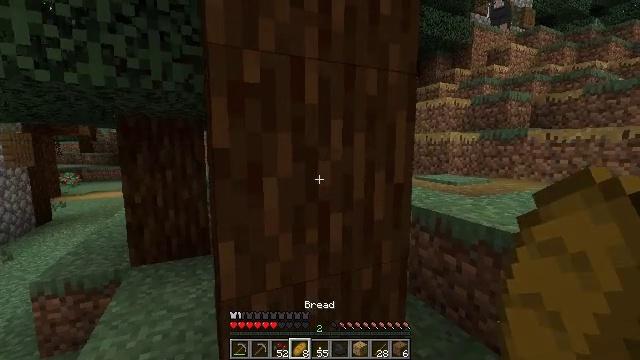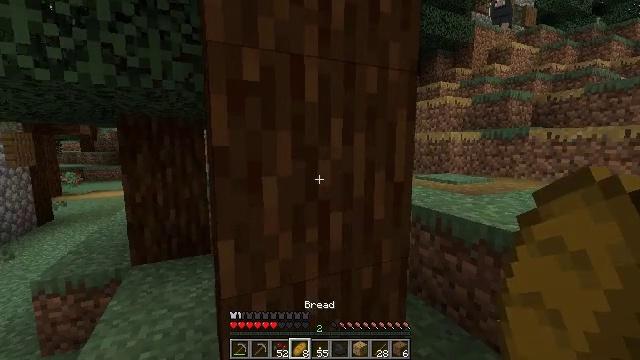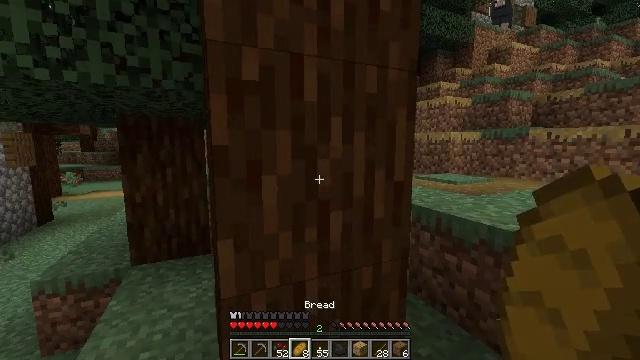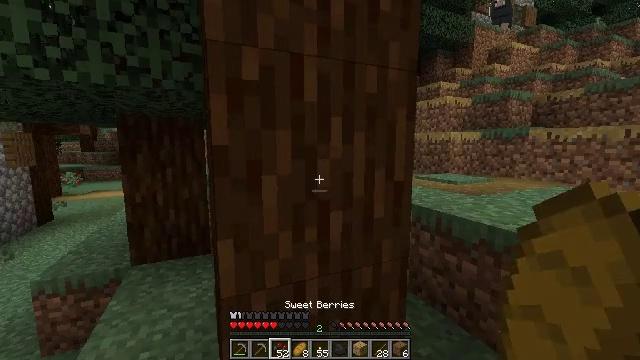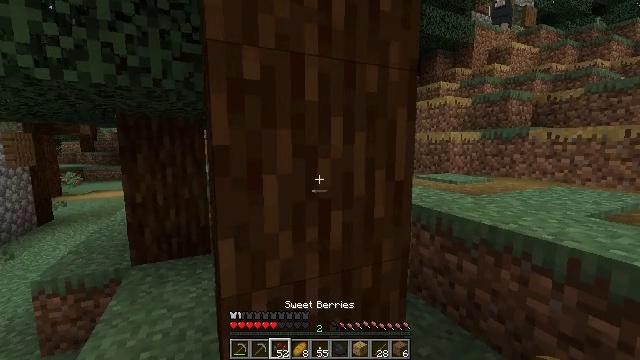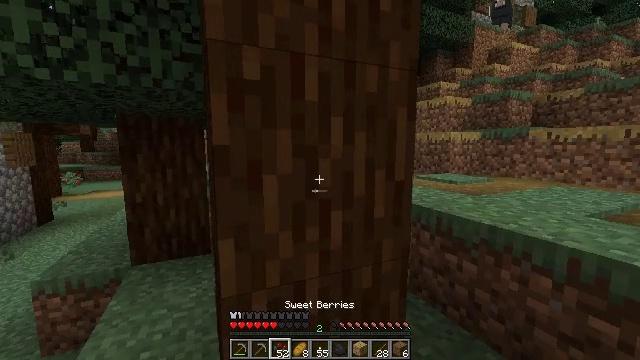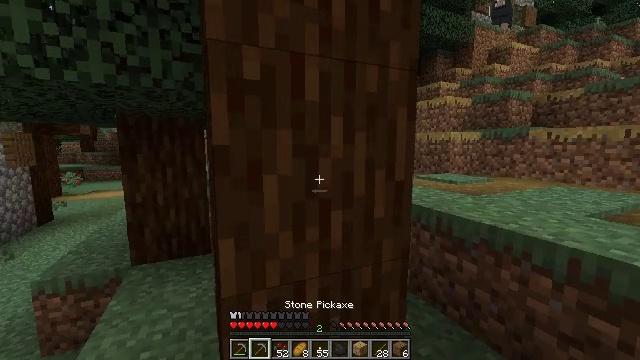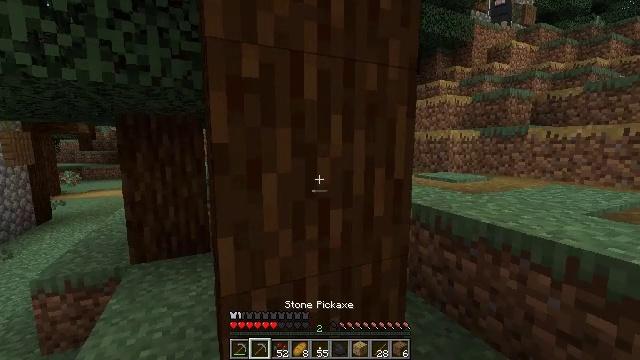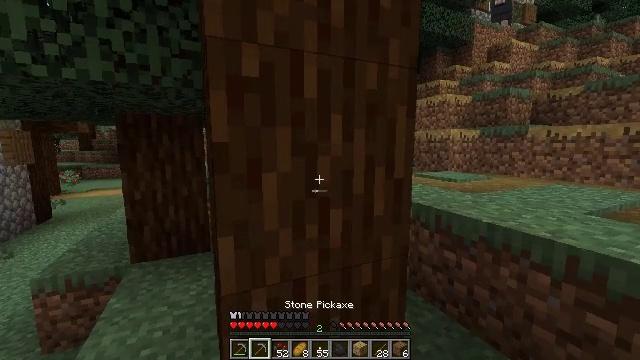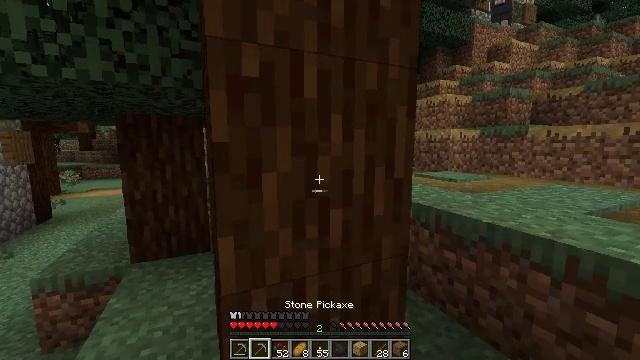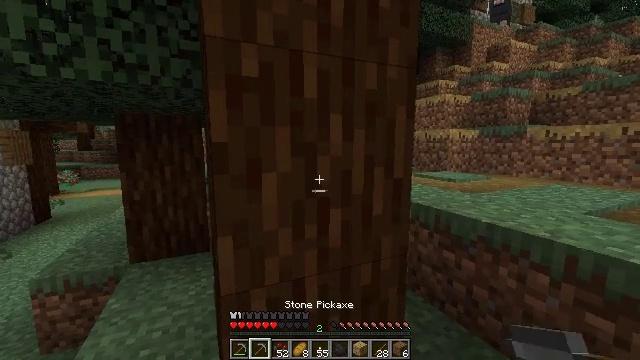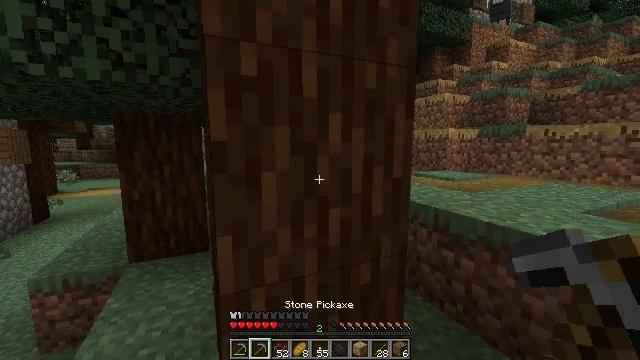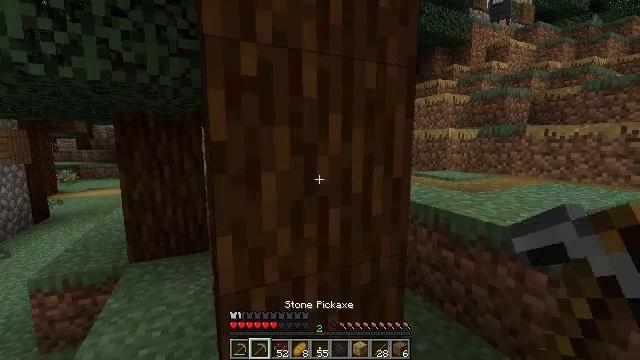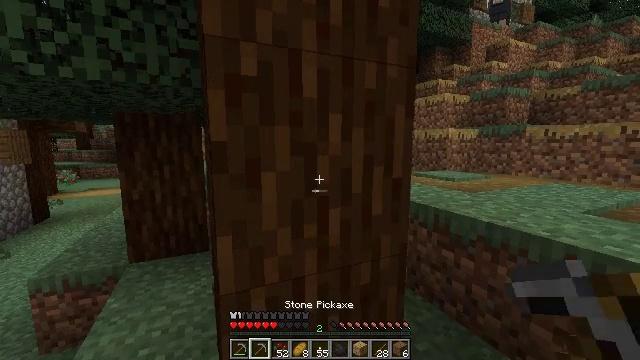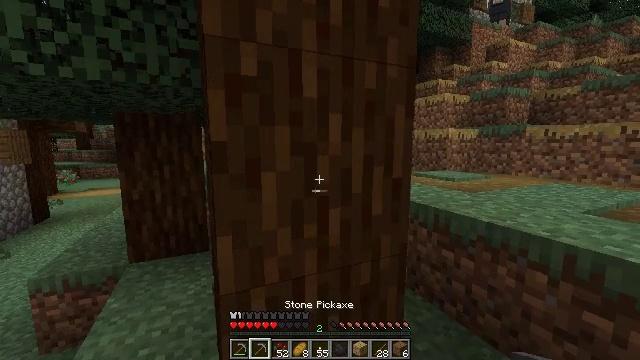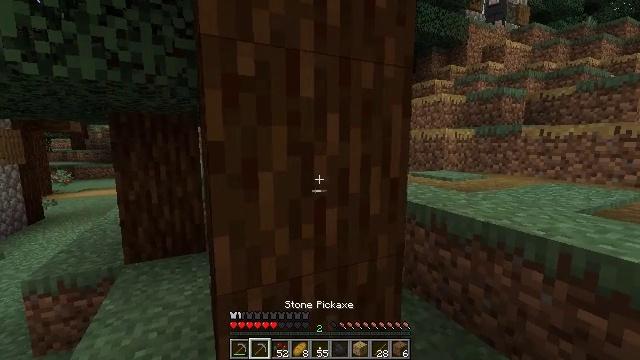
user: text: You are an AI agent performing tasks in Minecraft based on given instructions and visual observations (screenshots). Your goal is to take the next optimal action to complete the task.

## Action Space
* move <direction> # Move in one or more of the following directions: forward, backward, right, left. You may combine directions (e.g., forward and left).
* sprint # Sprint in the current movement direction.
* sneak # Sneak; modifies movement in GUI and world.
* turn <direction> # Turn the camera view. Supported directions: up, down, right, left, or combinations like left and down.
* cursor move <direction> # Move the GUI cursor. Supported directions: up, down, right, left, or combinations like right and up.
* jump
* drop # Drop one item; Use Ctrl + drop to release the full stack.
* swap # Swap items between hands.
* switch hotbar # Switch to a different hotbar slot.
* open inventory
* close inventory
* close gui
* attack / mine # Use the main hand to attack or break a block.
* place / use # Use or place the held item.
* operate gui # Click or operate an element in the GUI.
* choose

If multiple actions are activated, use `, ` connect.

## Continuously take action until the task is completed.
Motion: motion action
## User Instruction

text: Gather spruce log by chopping the tree.
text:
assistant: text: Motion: no_op
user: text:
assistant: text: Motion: no_op
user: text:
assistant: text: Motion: no_op
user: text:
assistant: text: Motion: no_op
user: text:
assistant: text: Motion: no_op
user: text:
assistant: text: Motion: no_op
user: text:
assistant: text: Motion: no_op
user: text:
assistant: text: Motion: no_op
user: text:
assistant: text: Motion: no_op
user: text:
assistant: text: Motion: no_op
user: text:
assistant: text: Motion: no_op
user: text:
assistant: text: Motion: no_op
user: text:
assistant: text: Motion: no_op
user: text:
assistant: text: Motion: no_op
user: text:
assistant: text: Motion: no_op
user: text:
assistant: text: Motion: turn right
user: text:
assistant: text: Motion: attack / mine
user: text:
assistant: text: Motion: attack / mine
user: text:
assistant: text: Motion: attack / mine
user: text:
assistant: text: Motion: attack / mine
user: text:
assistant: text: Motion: attack / mine
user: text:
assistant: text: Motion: attack / mine
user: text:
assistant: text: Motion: attack / mine
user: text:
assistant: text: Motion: attack / mine
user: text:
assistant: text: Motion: attack / mine
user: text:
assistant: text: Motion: attack / mine
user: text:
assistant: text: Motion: attack / mine
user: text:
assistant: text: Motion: attack / mine
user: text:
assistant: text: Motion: attack / mine
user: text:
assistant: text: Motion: attack / mine